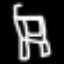
Label: chair